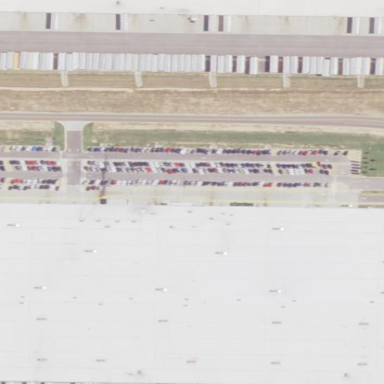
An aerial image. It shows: Warehouse.